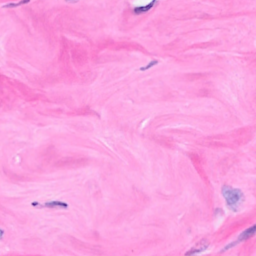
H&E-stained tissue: Breast